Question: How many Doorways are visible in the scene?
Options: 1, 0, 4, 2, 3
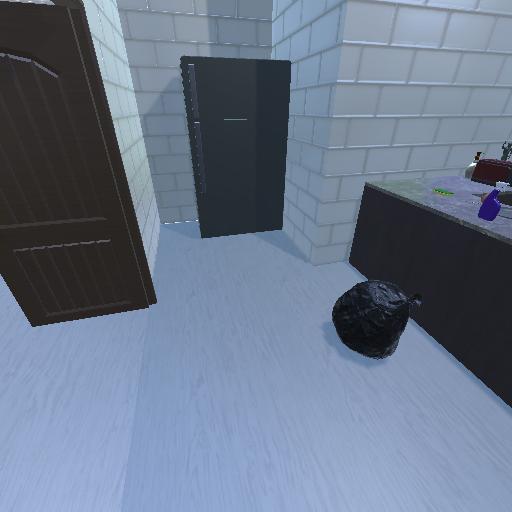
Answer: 1